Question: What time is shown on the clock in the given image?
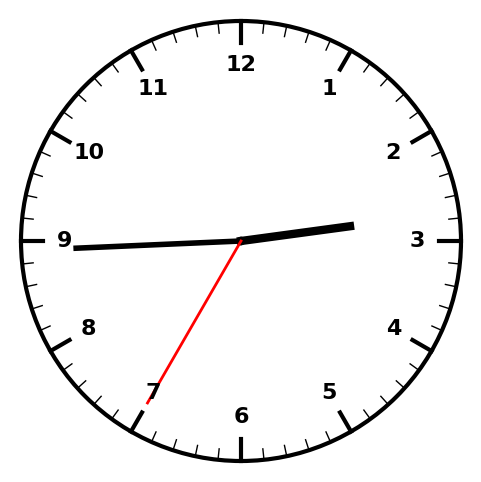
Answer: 02:44:35